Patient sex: M
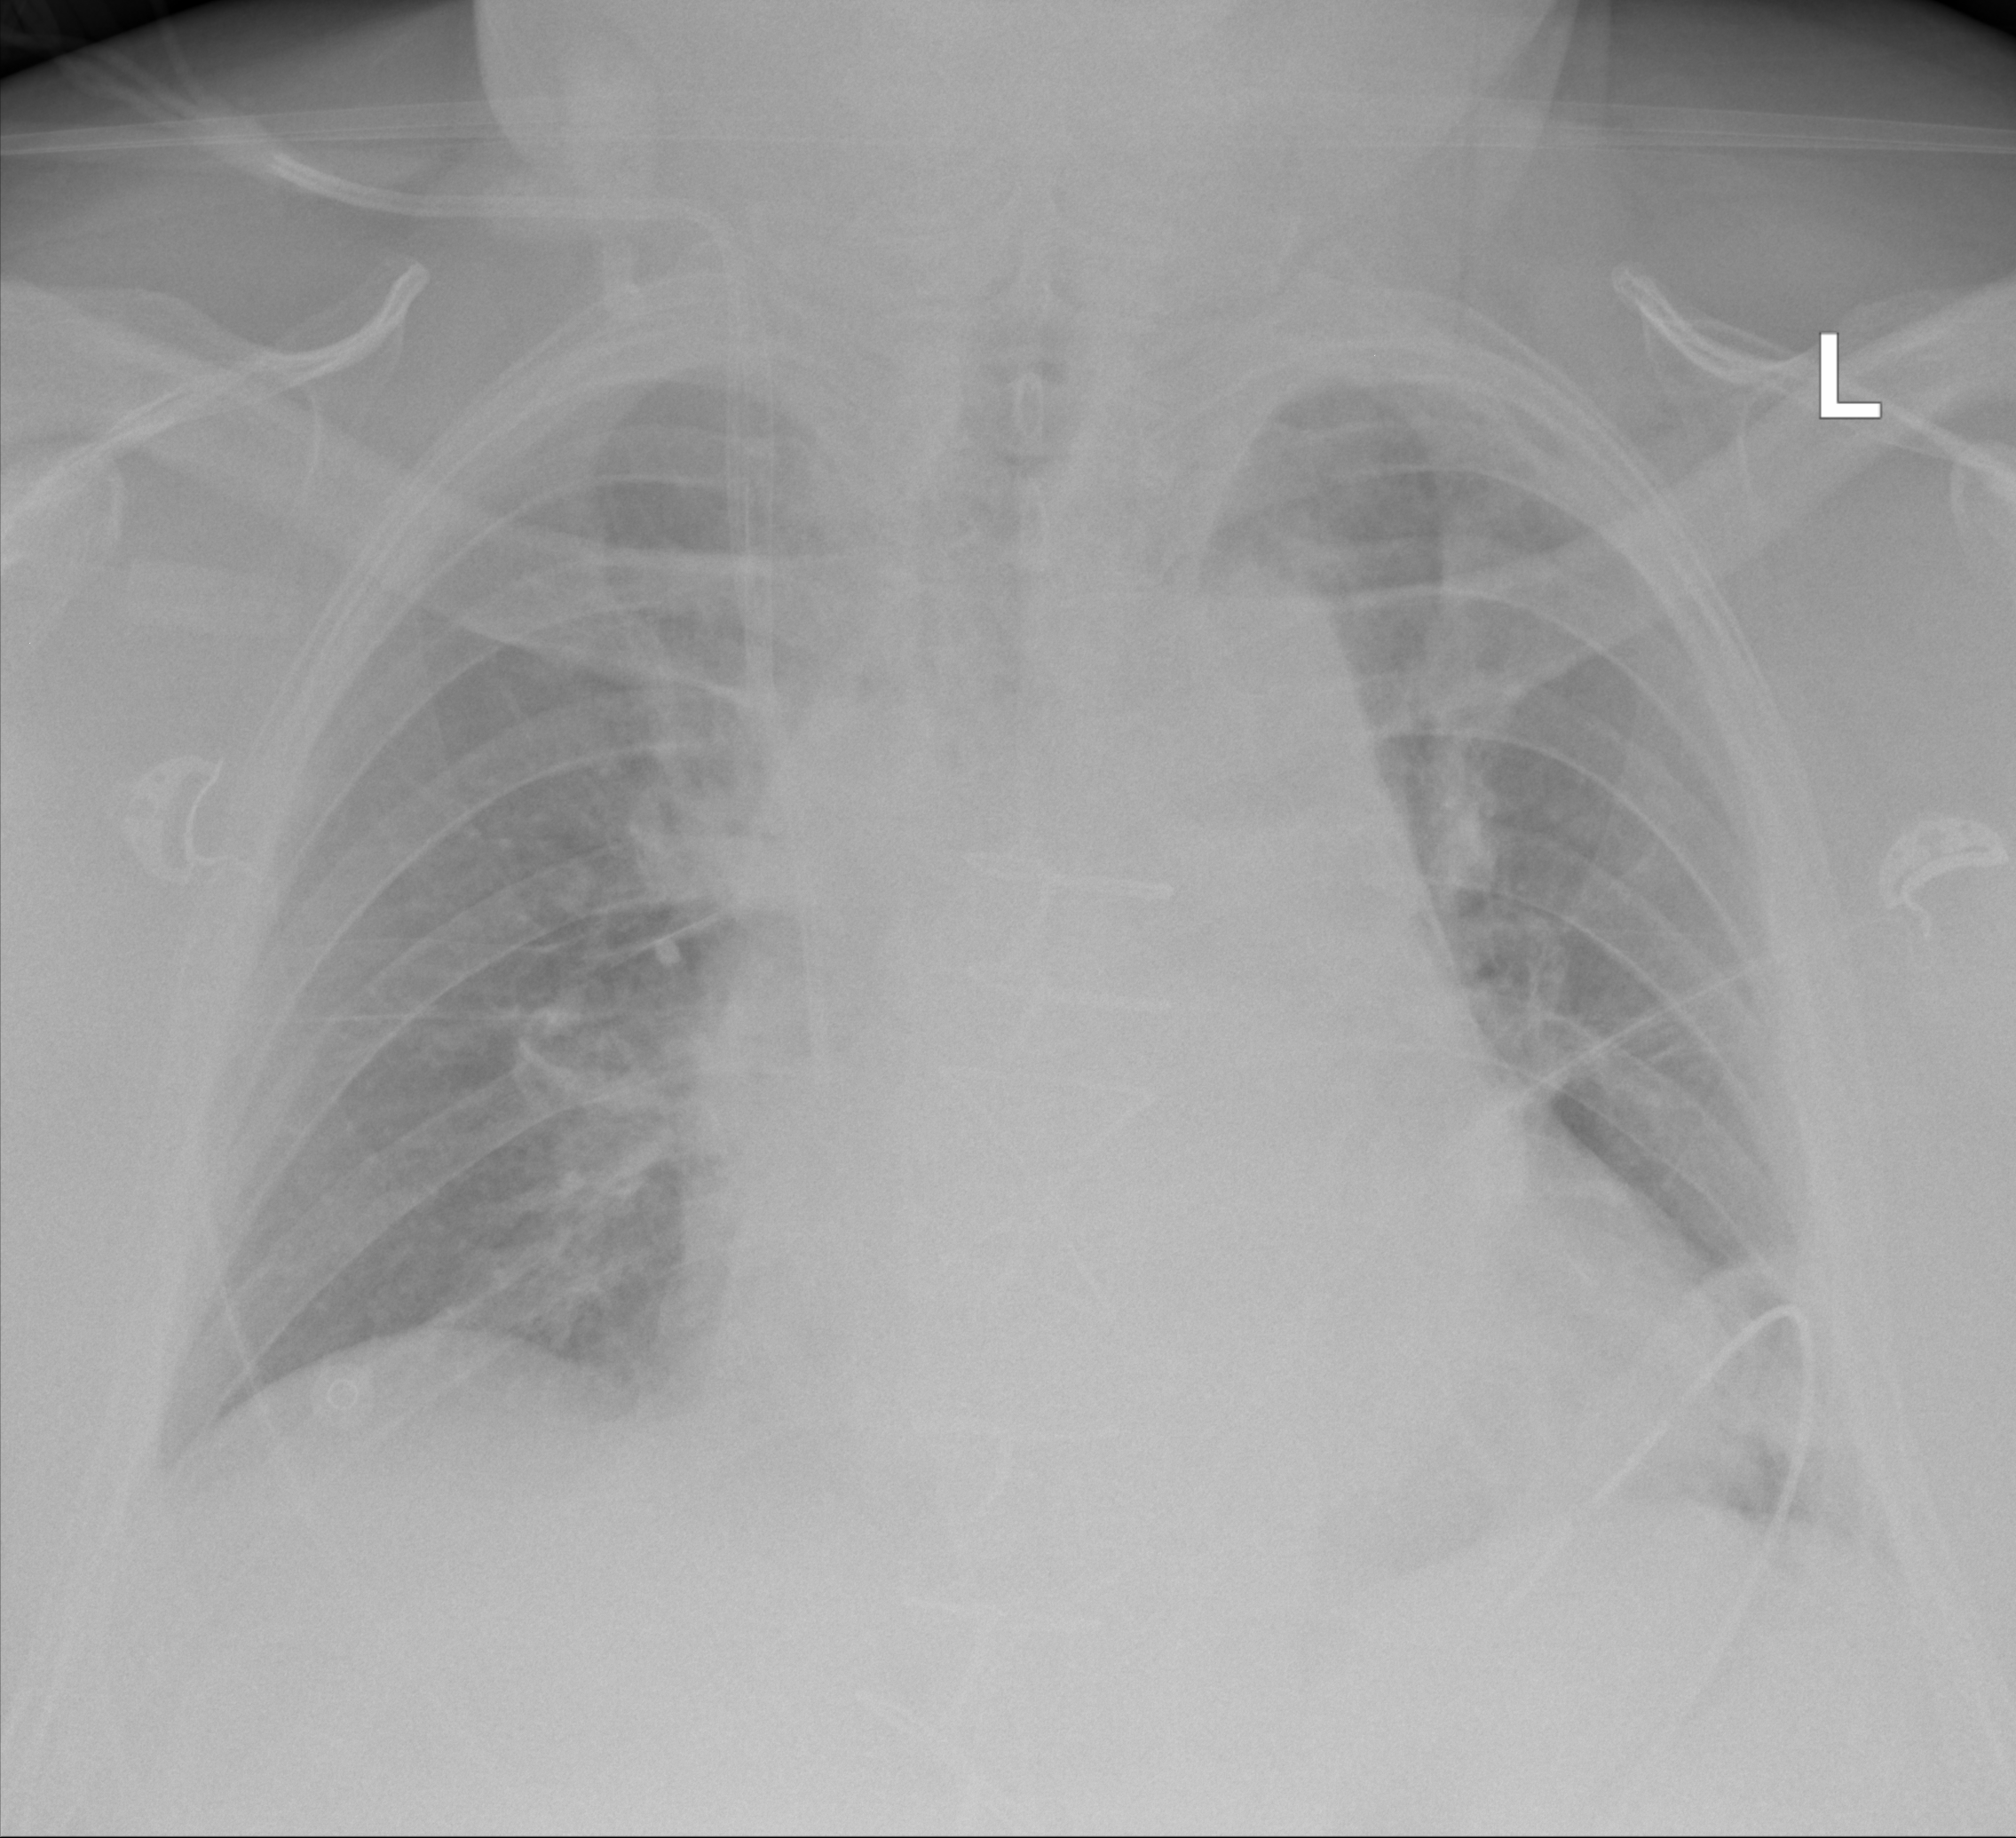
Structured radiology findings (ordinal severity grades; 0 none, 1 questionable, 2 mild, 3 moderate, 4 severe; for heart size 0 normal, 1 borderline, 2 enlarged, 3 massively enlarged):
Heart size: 2
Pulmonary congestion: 2
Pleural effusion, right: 0
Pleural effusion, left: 2
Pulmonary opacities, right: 0
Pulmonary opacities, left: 0
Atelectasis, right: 0
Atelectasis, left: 2